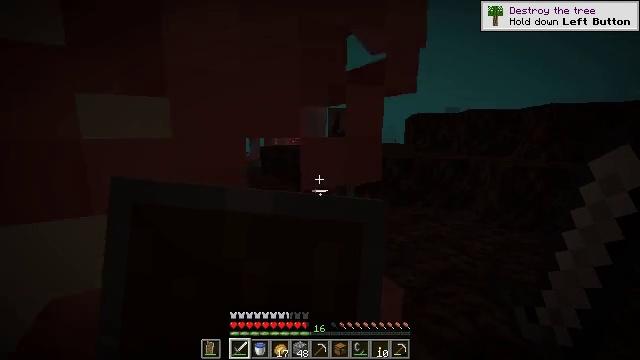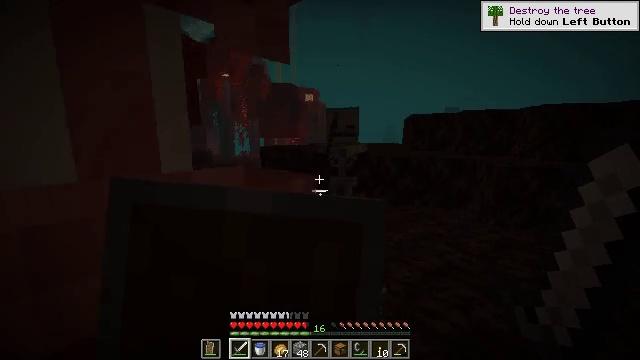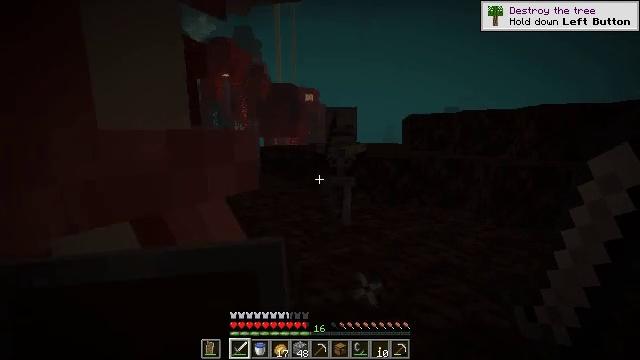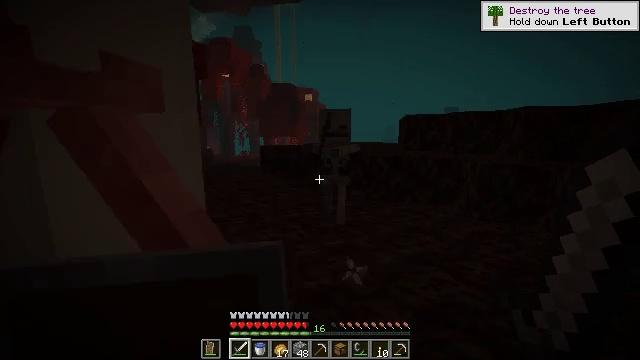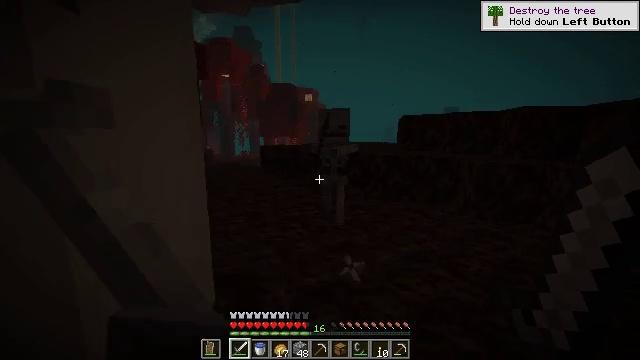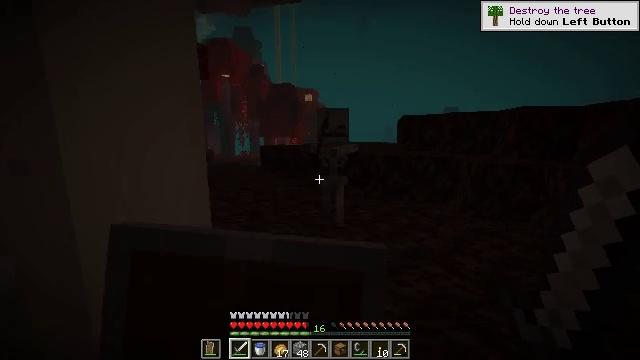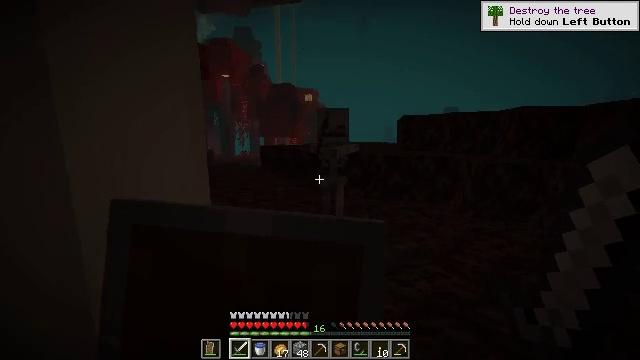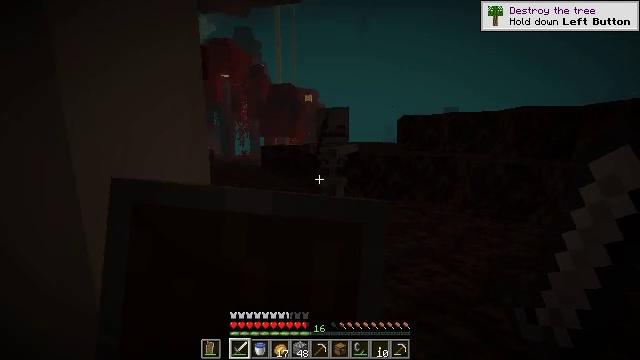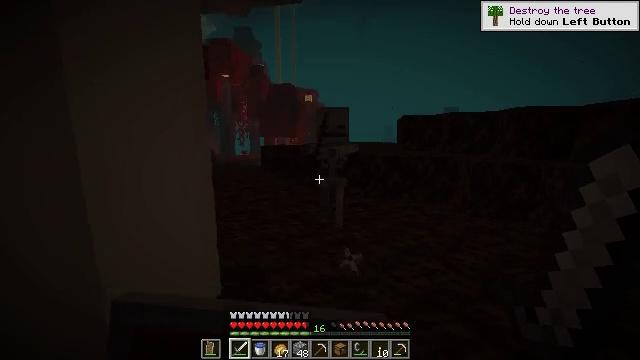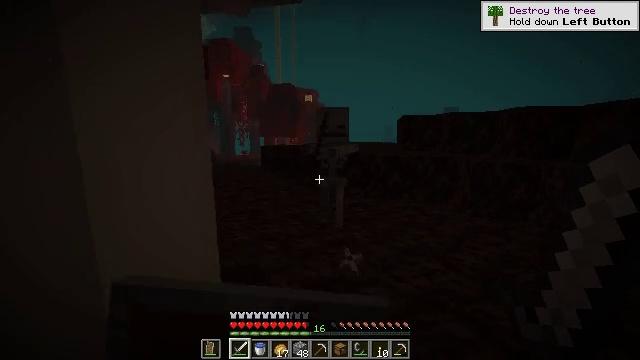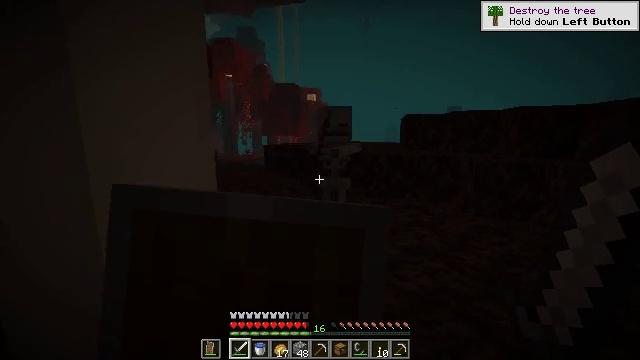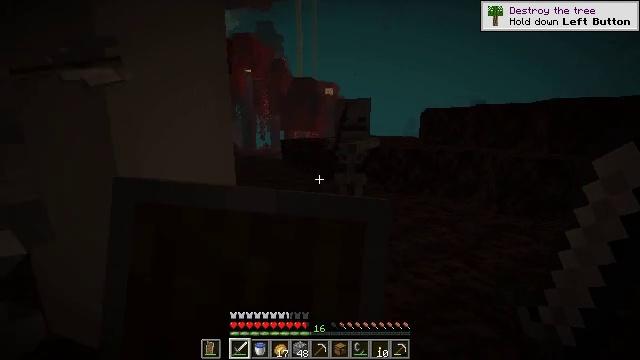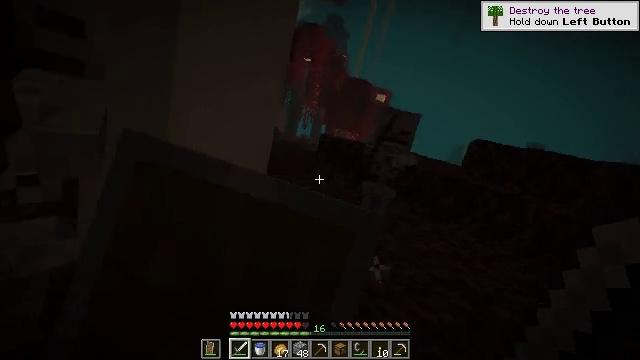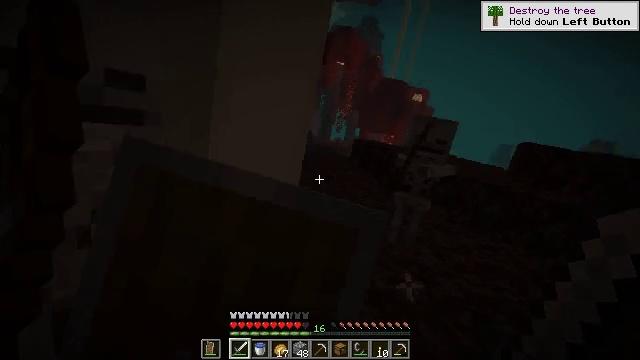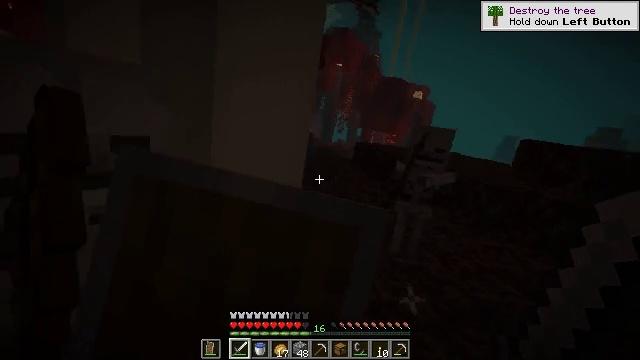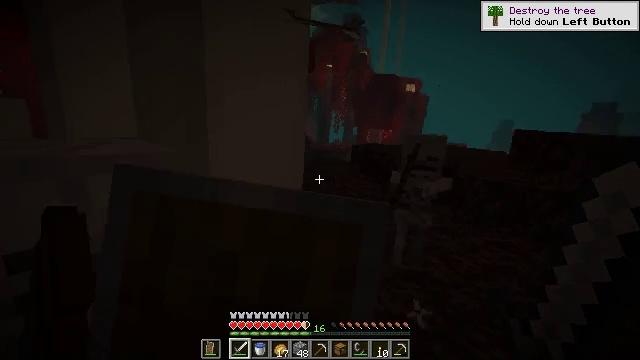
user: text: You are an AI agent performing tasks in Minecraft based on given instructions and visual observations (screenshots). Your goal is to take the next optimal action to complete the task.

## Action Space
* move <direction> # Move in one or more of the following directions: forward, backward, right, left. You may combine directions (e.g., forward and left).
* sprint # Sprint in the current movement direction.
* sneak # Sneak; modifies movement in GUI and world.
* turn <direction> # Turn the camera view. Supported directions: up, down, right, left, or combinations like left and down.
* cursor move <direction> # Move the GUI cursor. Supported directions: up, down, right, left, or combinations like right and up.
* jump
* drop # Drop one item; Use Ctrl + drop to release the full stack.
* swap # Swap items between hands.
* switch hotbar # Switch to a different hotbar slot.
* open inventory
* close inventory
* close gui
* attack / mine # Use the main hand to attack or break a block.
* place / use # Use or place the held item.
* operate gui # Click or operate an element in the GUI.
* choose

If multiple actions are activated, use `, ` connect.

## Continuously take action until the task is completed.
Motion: motion action
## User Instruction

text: Combat the skeleton.
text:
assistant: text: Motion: move back, attack / mine and use / place
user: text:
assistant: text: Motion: move back, attack / mine
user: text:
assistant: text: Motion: move back, attack / mine
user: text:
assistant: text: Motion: move back, attack / mine and use / place
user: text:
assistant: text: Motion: move back, use / place
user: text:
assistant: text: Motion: move back, use / place
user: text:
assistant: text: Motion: move back, use / place
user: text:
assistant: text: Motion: move back, use / place
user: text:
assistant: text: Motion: use / place
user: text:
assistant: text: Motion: use / place
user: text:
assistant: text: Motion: turn left and down, use / place
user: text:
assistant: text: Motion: turn left and down, use / place
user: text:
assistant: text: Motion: turn left and down, use / place
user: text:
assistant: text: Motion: turn left, use / place
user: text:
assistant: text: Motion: use / place
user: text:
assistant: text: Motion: use / place
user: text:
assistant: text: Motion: use / place
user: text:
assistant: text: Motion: move right, turn right and up, use / place
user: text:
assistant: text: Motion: move right, turn right, use / place
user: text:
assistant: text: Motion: move right, turn left and down, use / place
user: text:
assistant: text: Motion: move right, turn left and down, use / place
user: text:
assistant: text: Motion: move right, turn left and down, use / place
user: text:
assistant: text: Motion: move back and move right, turn left and down, use / place
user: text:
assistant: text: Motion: move back and move right, turn left and down, use / place
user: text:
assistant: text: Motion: move back, turn left, use / place
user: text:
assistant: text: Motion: move back, turn left, use / place
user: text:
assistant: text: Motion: move back, turn left, use / place
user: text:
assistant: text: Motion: move back, use / place
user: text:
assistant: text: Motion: move back, use / place
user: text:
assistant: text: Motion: move back, turn right and up, use / place